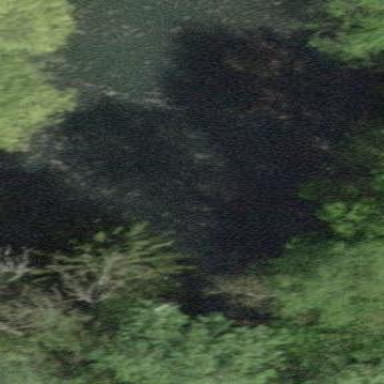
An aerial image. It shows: Peaceful pond surrounded by nature.